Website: lowes
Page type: customer-info-address
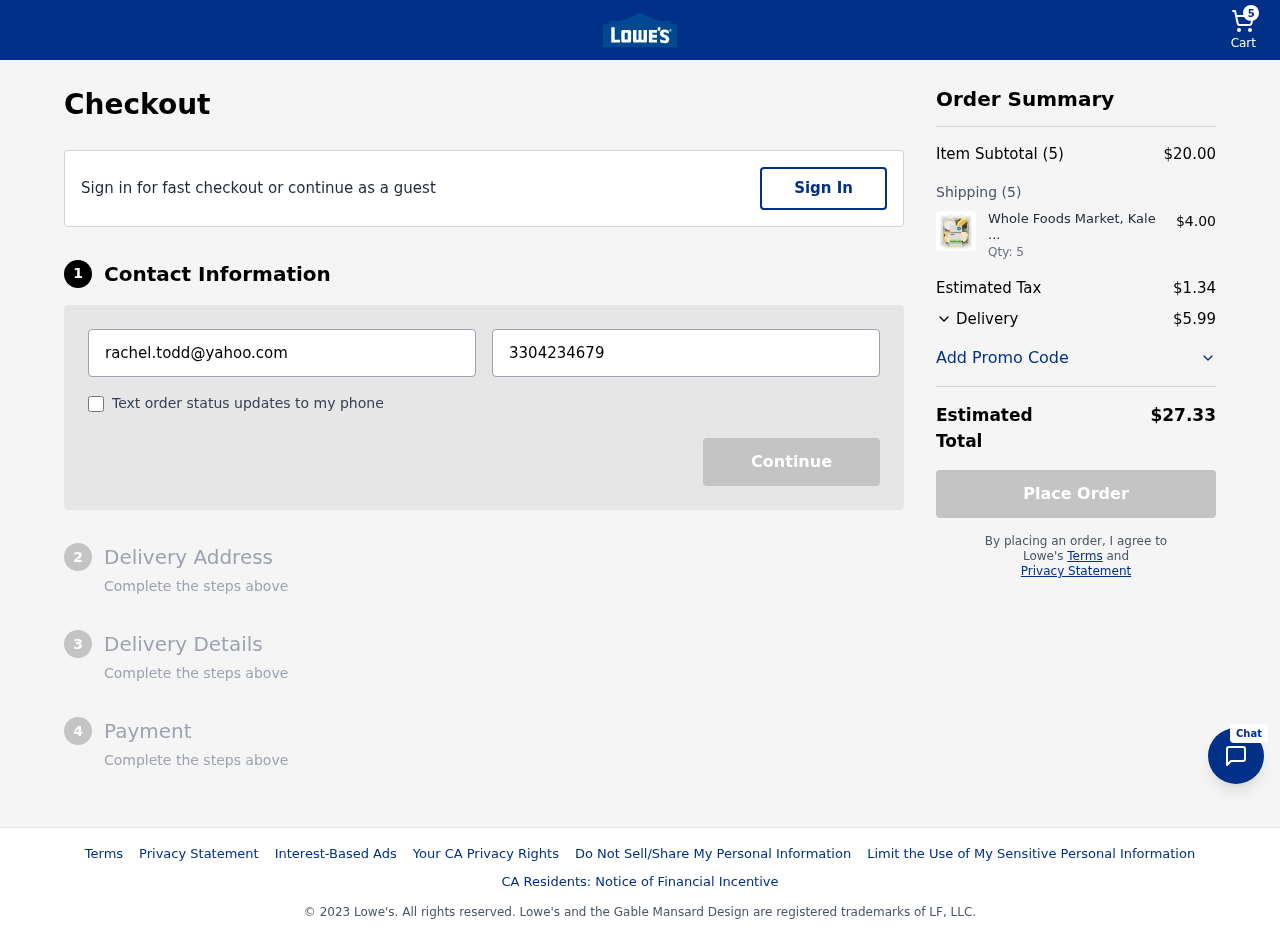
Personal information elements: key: PII_EMAIL
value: rachel.todd@yahoo.com
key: PII_PHONE
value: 3304234679
Product elements: key: PRODUCT1_NAME
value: Whole Foods Market, Kale Parmesan Salad, 4.3 oz
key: PRODUCT1_PRICE
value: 4
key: PRODUCT1_QUANTITY
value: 5
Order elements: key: ORDER_NUM_ITEMS
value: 5
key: ORDER_SUBTOTAL
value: $20.00
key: ORDER_NUM_ITEMS2
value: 5
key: ORDER_TAX
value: $1.34
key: ORDER_SHIPPING_COST
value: $5.99
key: ORDER_TOTAL
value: $27.33